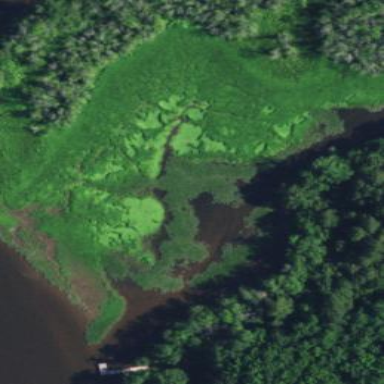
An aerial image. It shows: Marshy wetland area.